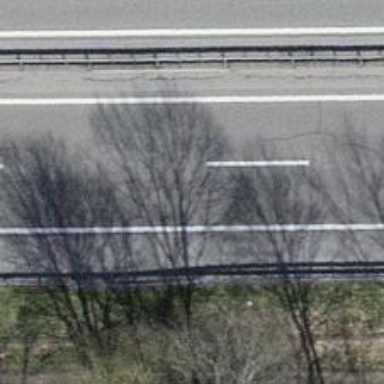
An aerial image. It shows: Asphalt motorway.